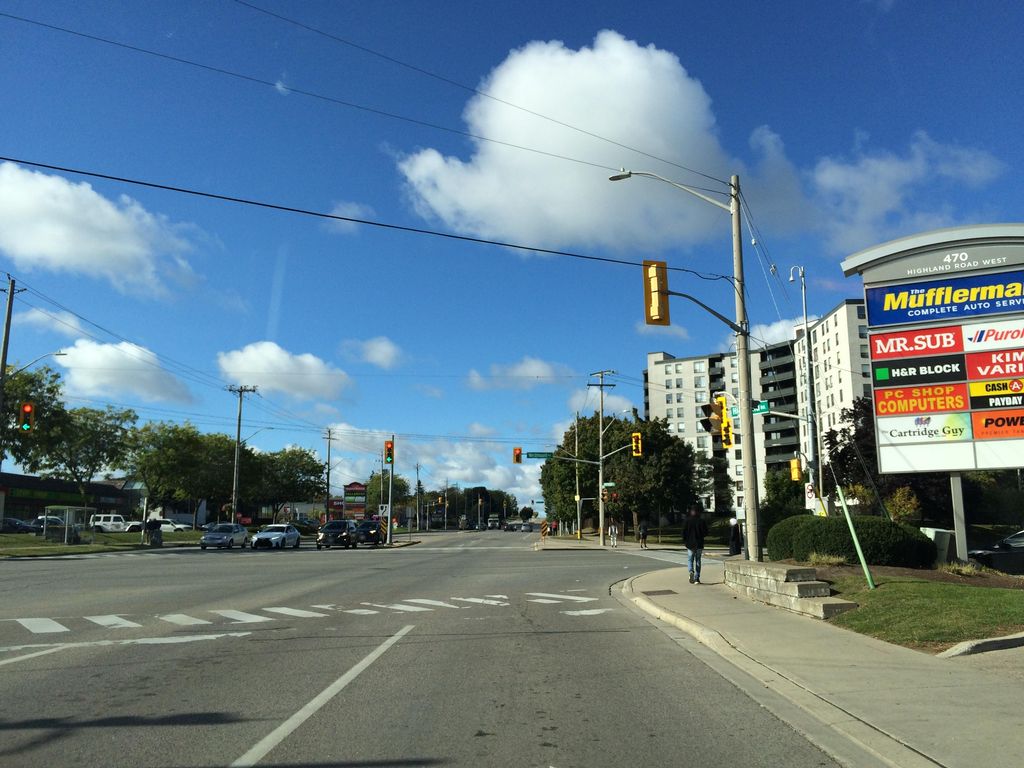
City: kitchener-waterloo